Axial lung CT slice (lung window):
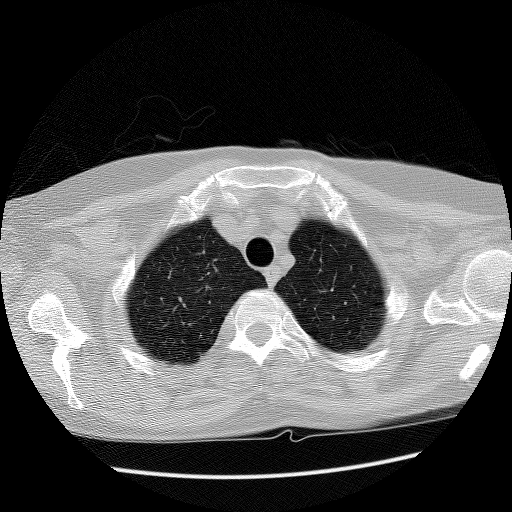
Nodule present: no